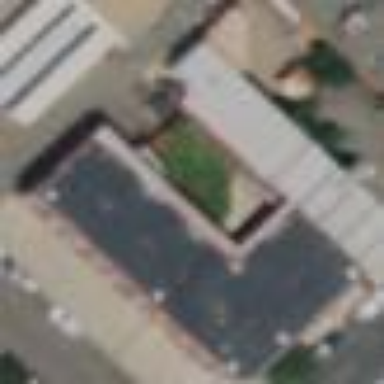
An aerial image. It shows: Commercial building.